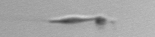
Label: pennate